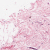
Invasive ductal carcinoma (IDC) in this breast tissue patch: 0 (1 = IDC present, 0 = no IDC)